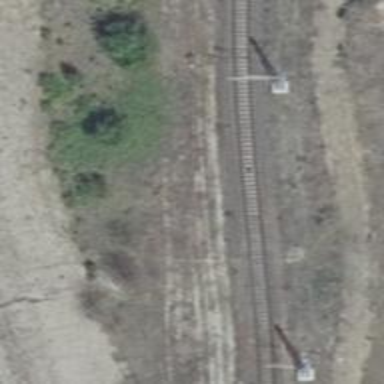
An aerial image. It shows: Abandoned railway.